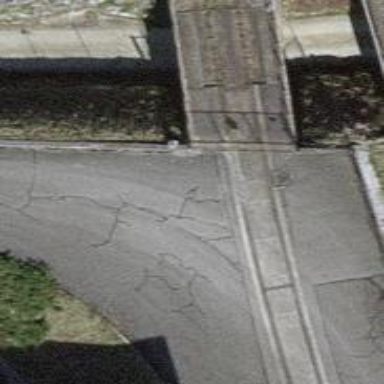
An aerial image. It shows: Disused railway bridge with one track. The bridge is spur service.